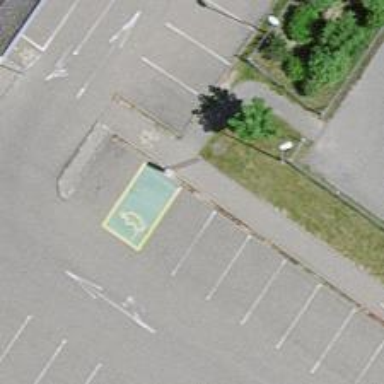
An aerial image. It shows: Charging station.